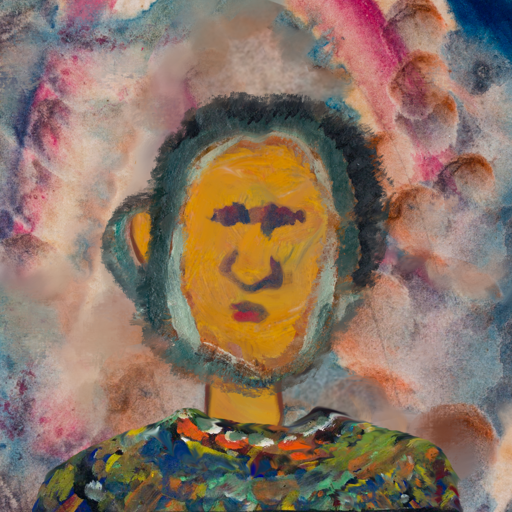
Background: Rupkatha, Head And Neck Front: After_Raid, Face Front: In_The_Sun, Bust: An_Impression, Hair Front: Boggyland, Head Accessory: Blank, Second Necklace: Blank, Necklace: Blank, Baby: Blank